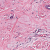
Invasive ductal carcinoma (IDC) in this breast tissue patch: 0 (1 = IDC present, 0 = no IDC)